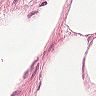
Metastatic tissue present: no